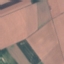
Label: AnnualCrop